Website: home-depot
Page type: customer-info-address
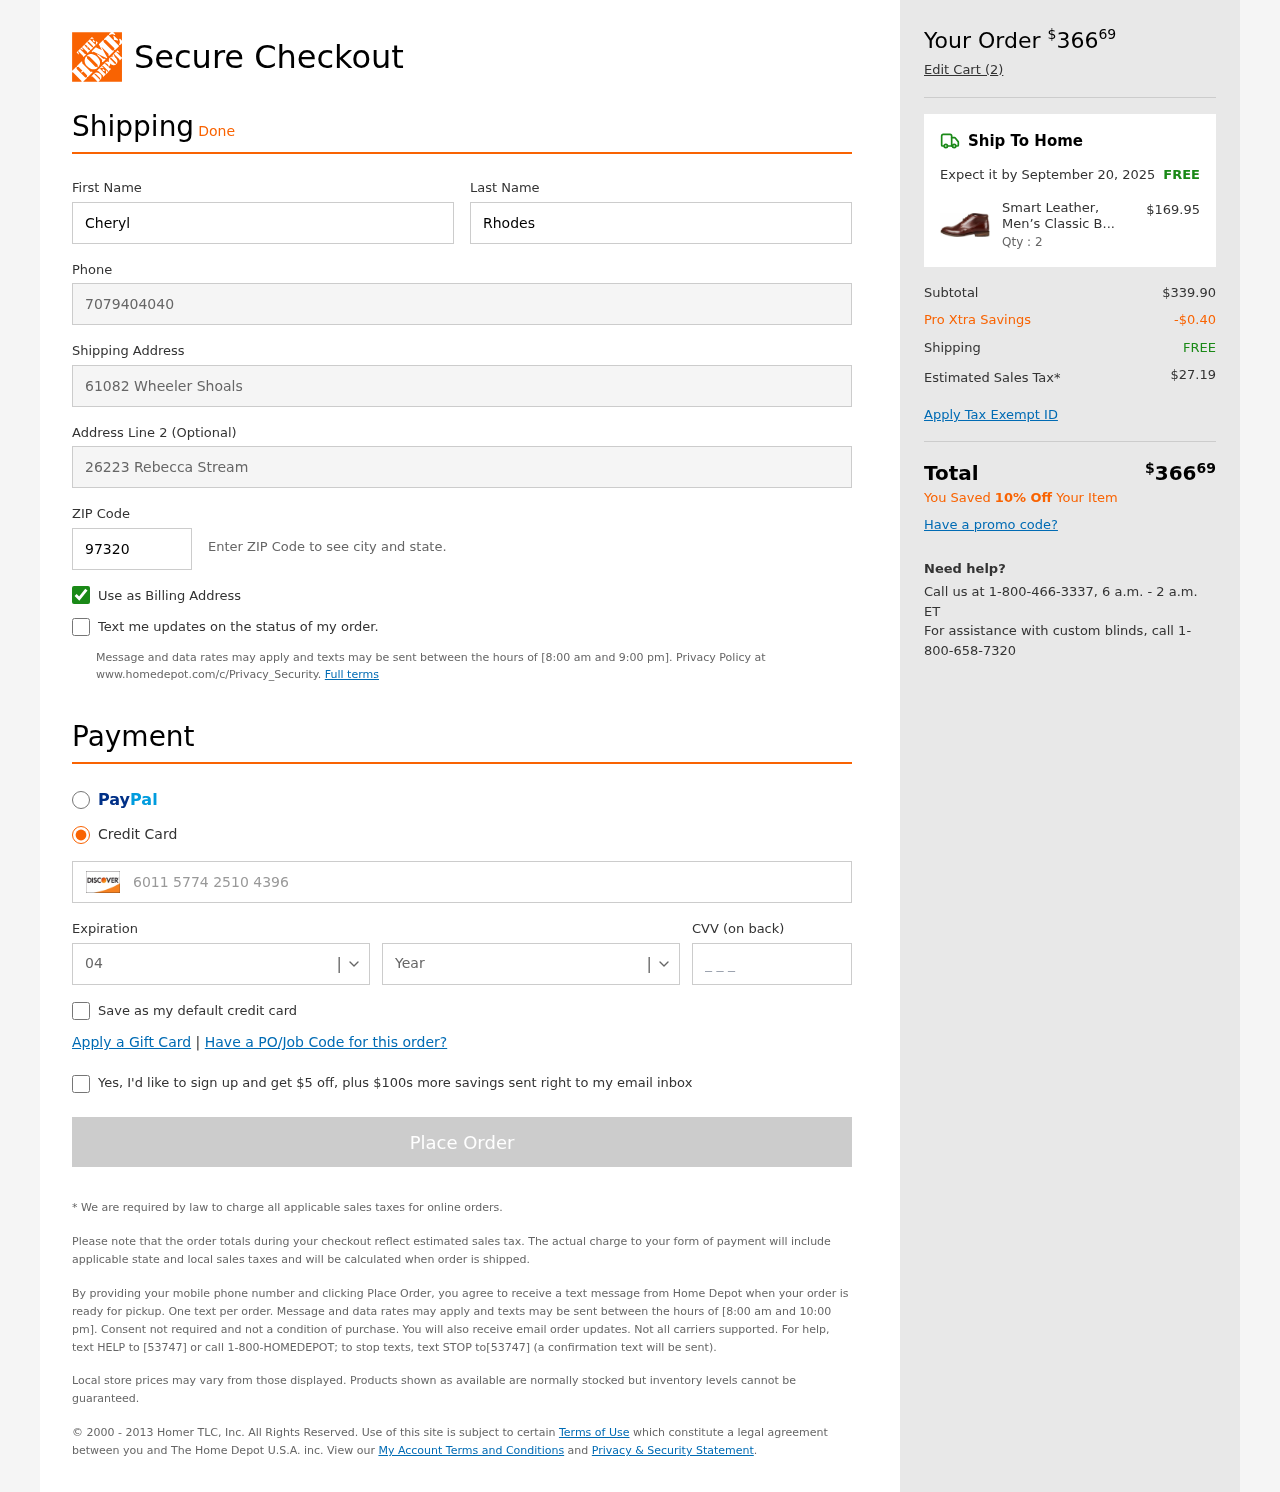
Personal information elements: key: PII_CARD_CVV
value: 853
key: PII_CARD_EXPIRY_MONTH
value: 04
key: PII_CARD_EXPIRY_YEAR
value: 29
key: PII_CARD_NUMBER
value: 6011 5774 2510 4396
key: PII_FIRSTNAME
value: Cheryl
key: PII_LASTNAME
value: Rhodes
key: PII_PHONE
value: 7079404040
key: PII_POSTCODE
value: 97320
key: PII_STREET
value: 61082 Wheeler Shoals
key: PII_STREET2
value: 26223 Rebecca Stream
Product elements: key: PRODUCT1_NAME
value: Smart Leather, Men’s Classic Boots
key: PRODUCT1_PRICE
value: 169.95
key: PRODUCT1_QUANTITY
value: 2
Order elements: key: ORDER_TOTAL
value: $36669
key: ORDER_NUM_ITEMS
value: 2
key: ORDER_DELIVERY_DATE
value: September 20, 2025
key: ORDER_SHIPPING_COST
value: FREE
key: ORDER_SUBTOTAL
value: $339.90
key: ORDER_DISCOUNT
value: -$0.40
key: ORDER_SHIPPING_COST2
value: FREE
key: ORDER_TAX
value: $27.19
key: ORDER_TOTAL2
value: $36669
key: ORDER_SAVINGS_MESSAGE
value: You Saved 10% Off Your Item